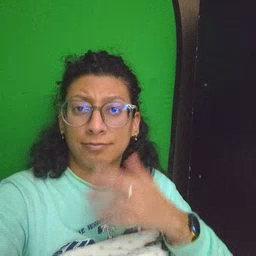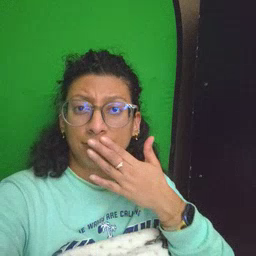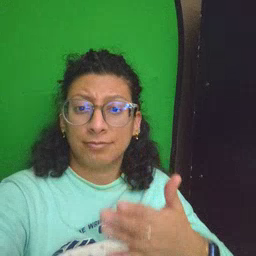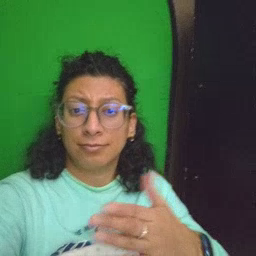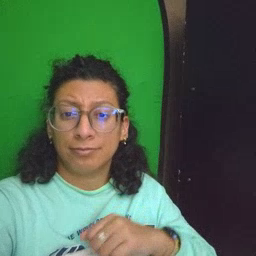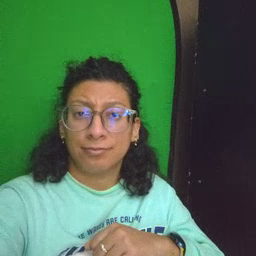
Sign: thankyou